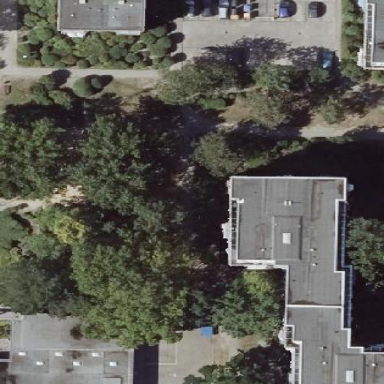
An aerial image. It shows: Flat-roofed apartment building.